Interaction volume radius: 5 \u00c5
Interaction volume height: 15 \u00c5
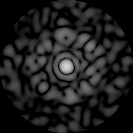
Disorder parameter: 0.8488